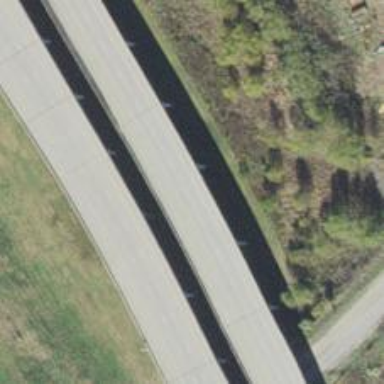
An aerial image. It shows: Beam-structured bridge on motorway.